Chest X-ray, AP view. Patient: 15 years old, sex F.
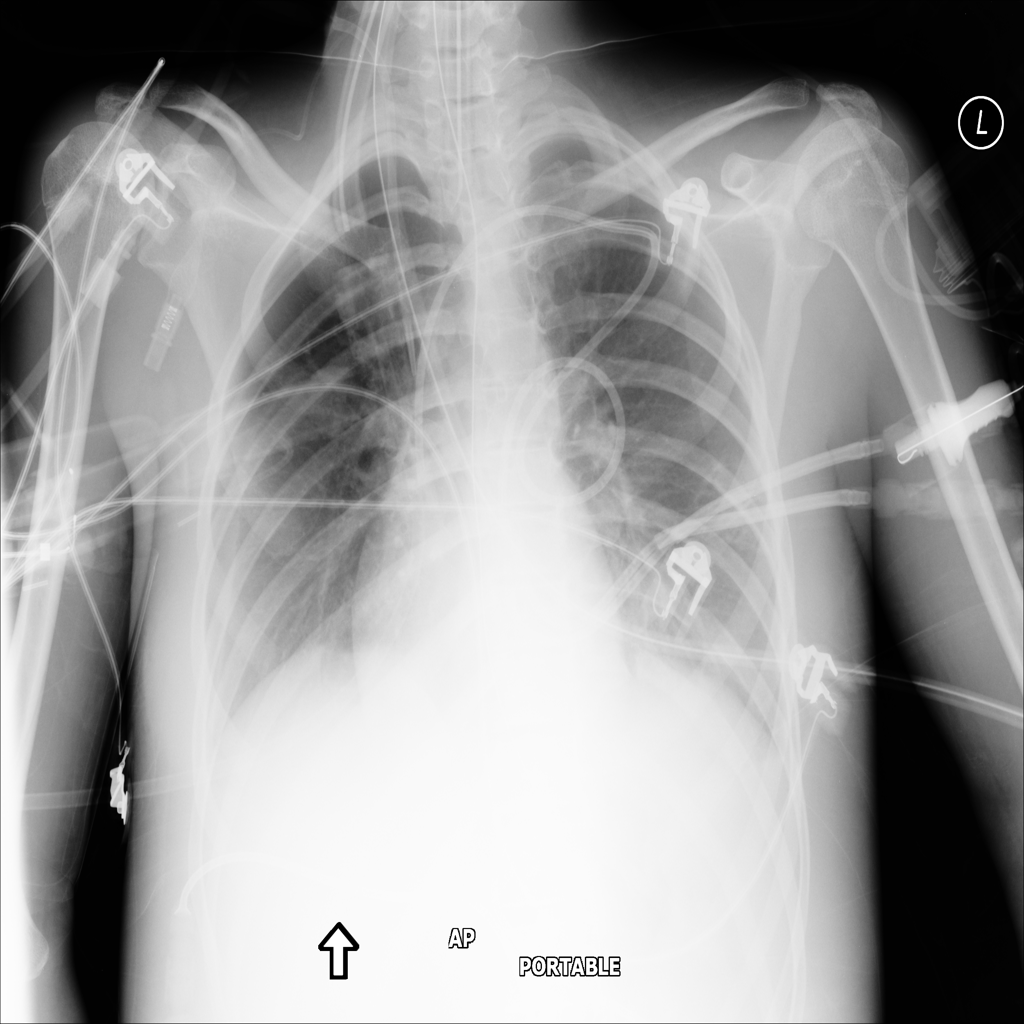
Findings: No Finding